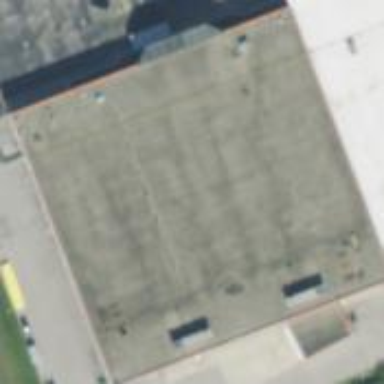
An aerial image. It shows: Building housing storage rental shop.